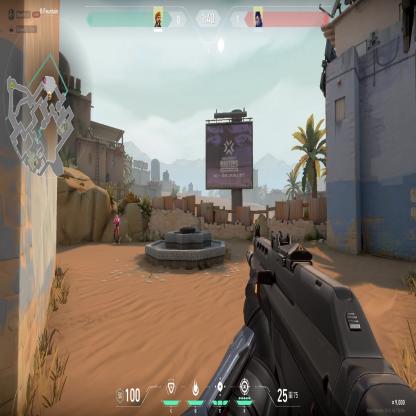
Label: enemy